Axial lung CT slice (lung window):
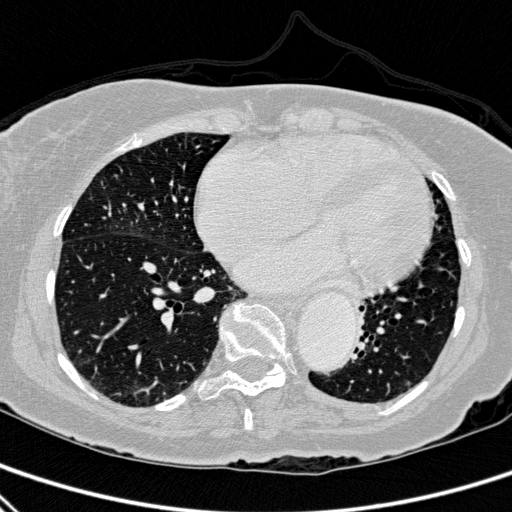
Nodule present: no